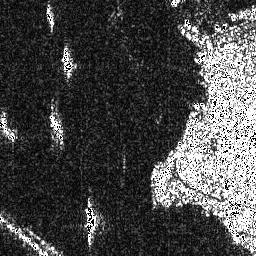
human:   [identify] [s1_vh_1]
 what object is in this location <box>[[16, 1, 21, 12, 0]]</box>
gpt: <ref>1 small ship at the top left</ref>

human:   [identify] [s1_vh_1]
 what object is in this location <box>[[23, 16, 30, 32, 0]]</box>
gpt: <ref>1 medium ship at the top left</ref>